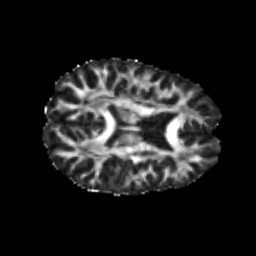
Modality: FA
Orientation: axial
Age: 24
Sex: male
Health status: healthy
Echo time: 0.074 s